Field crop: maize
Growth stage: 2
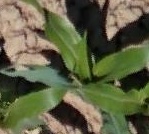
Species: maize